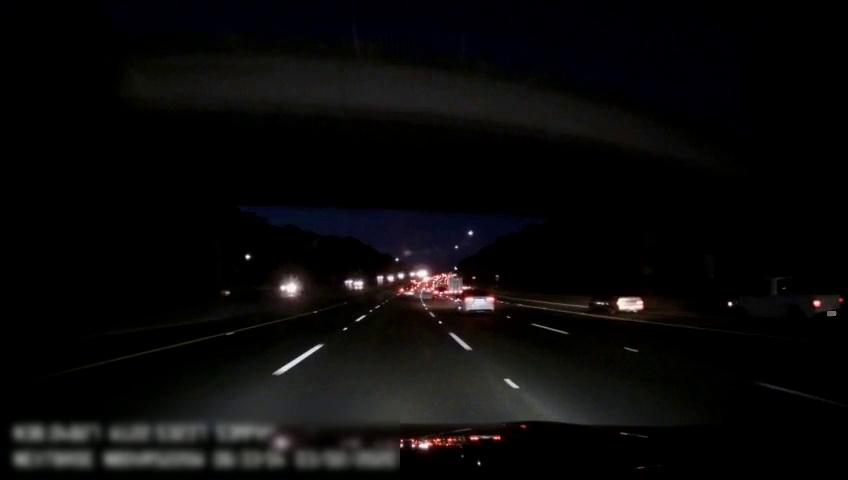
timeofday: Night
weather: Other
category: Drivable Space
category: Vehicles | Car
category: Vehicles | Car
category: Vehicles | Other LV
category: Vehicles | Car
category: Vehicles | SUV
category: Vehicles | Car
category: Vehicles | Car
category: Vehicles | Truck
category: Lanes | Alternate Lane
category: Lanes | Current Lane
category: Lanes | Current Lane
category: Lanes | Alternate Lane
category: Lanes | Alternate Lane
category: Lanes | Alternate Lane
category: Lanes | Alternate Lane